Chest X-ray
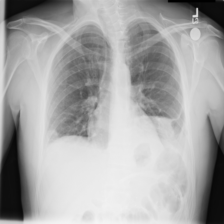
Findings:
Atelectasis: positive
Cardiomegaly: negative
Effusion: positive
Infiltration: negative
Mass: negative
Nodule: negative
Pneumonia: negative
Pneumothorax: negative
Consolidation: negative
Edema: negative
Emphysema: negative
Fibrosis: negative
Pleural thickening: negative
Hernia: negative